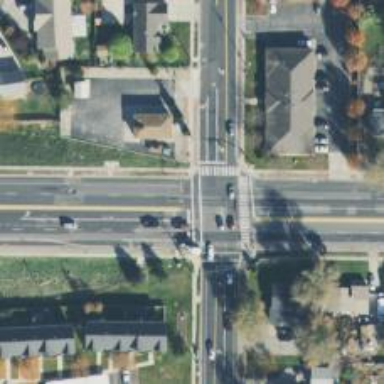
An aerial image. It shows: Footway crossing.